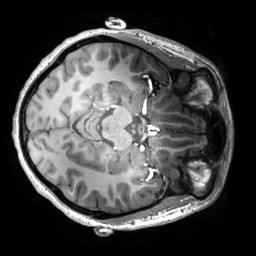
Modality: T1w
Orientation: axial
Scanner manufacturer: philips
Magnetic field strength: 7 T
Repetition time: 0.008 s
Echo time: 0.001974 s